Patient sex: M
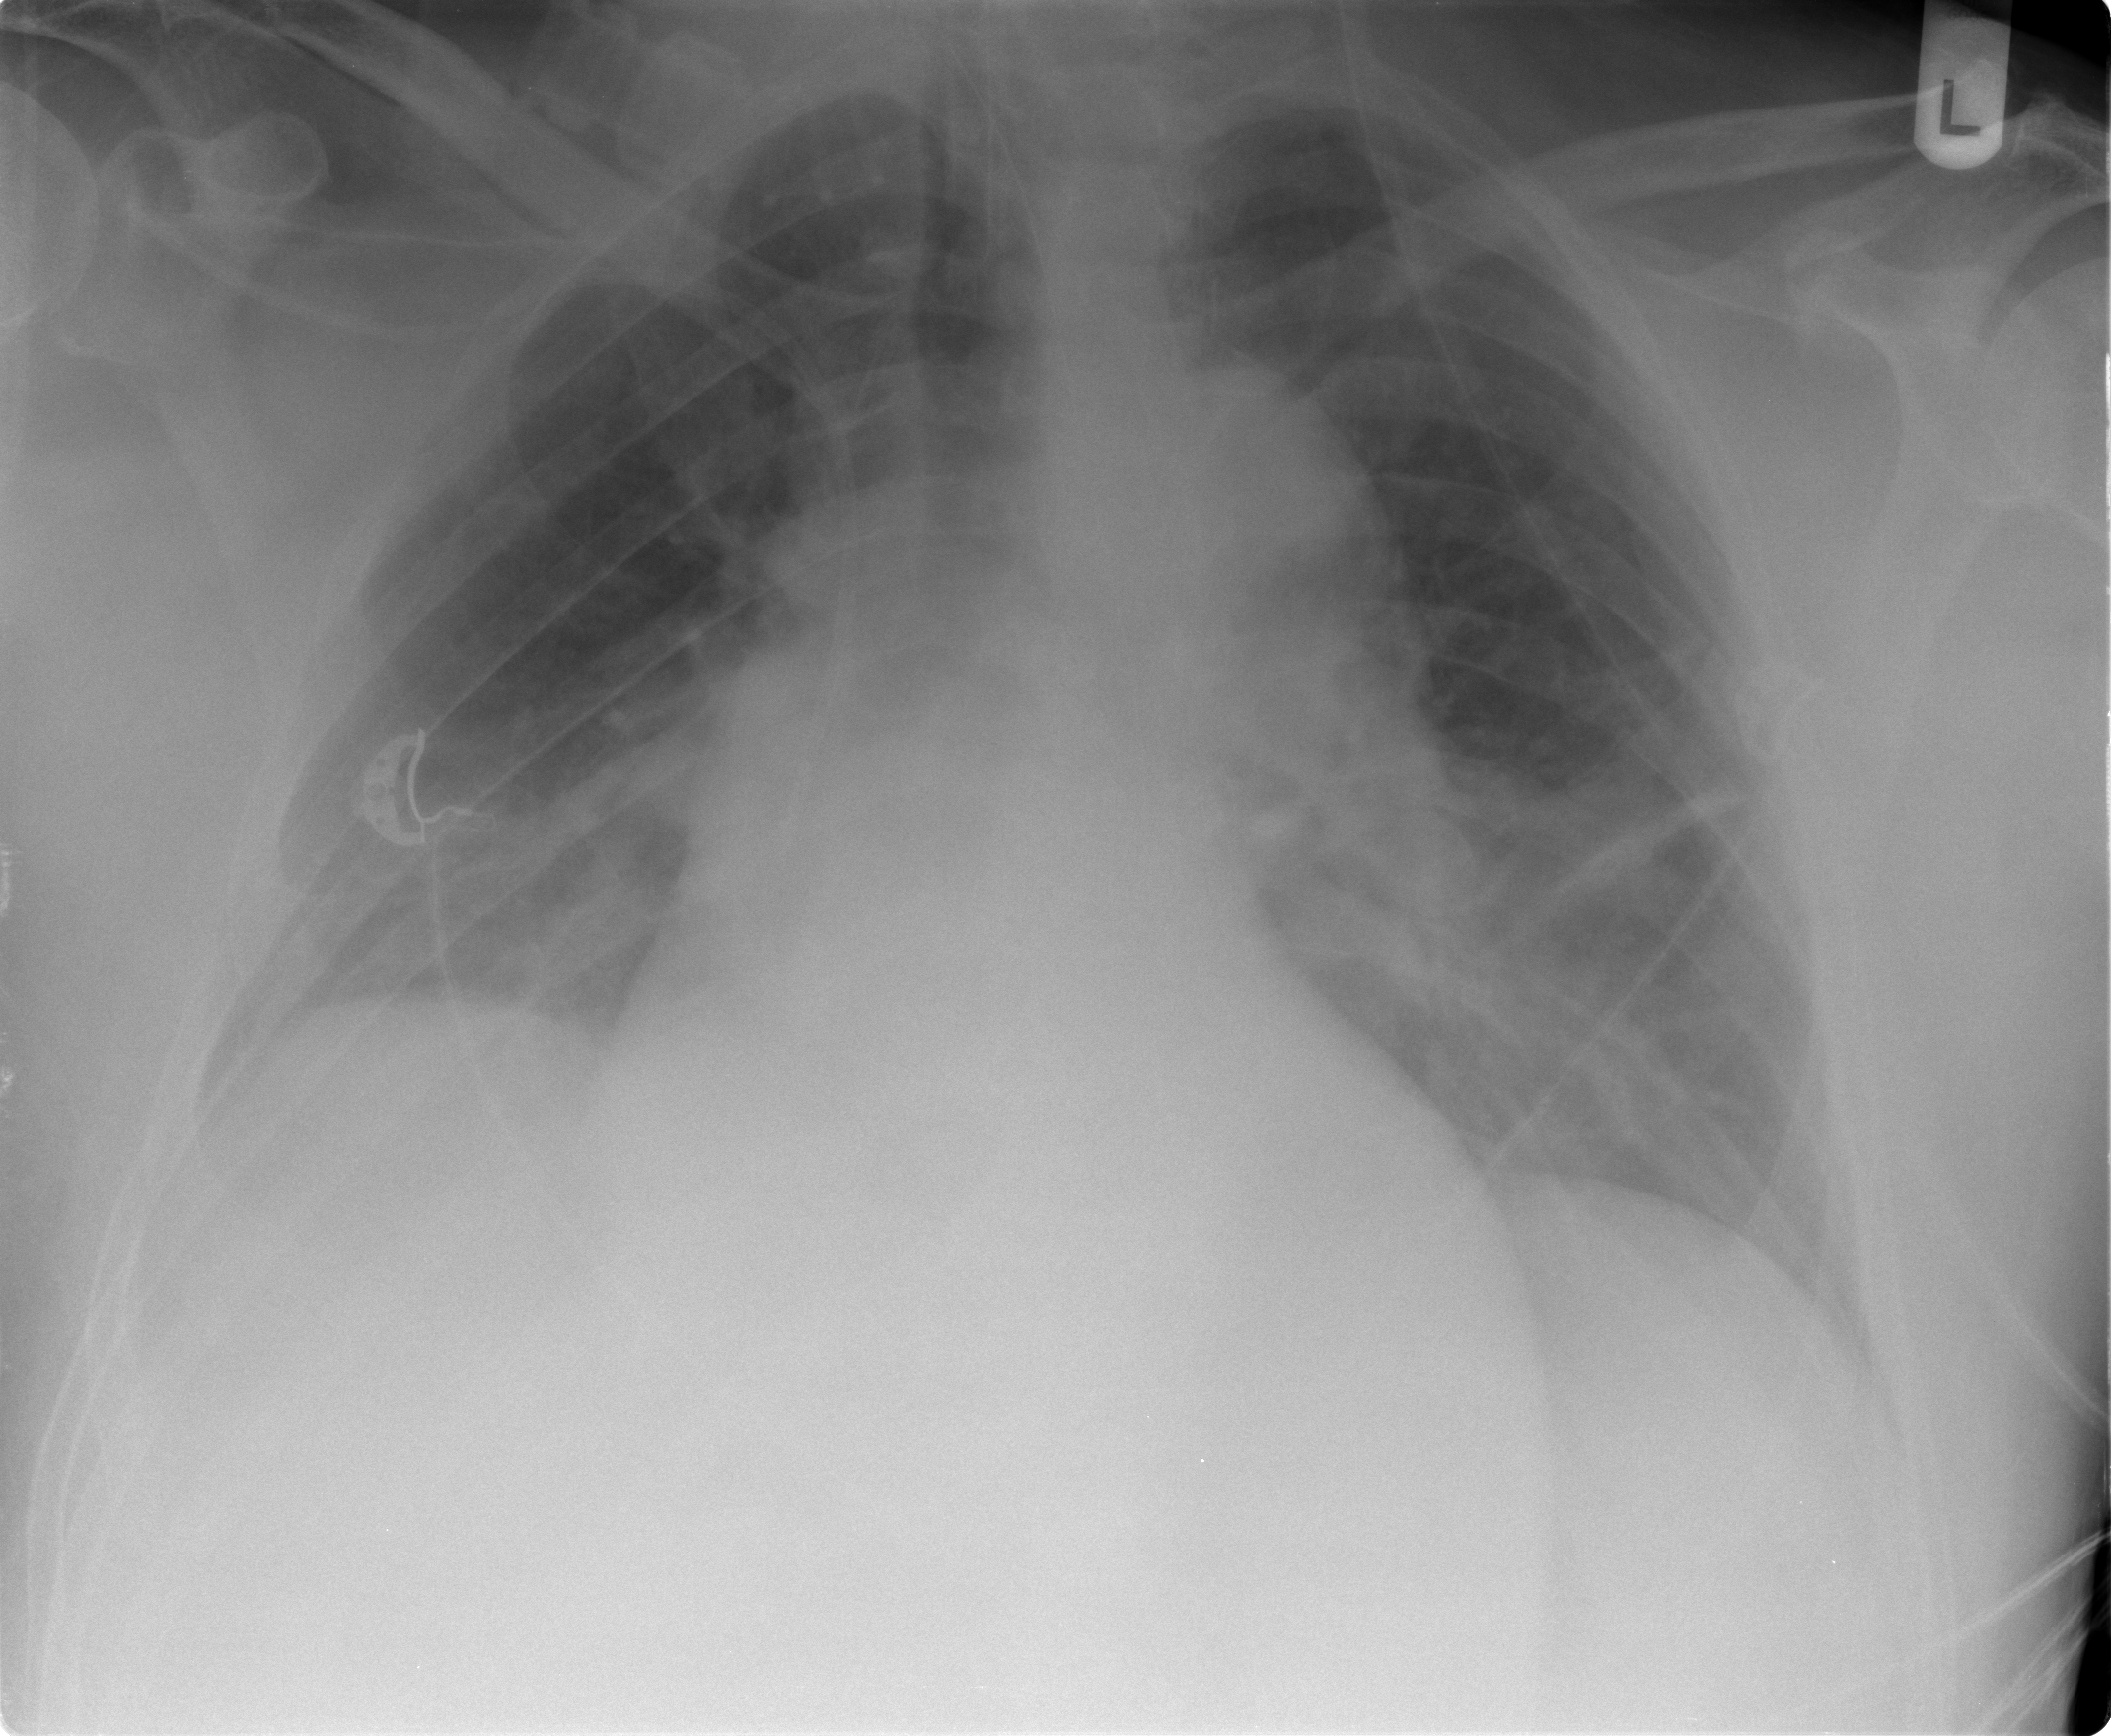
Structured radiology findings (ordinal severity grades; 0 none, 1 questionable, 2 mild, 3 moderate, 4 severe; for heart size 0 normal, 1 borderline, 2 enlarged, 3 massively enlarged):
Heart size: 2
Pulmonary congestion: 2
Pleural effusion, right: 1
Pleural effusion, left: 0
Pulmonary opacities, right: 2
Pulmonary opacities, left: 2
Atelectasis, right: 2
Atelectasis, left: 2